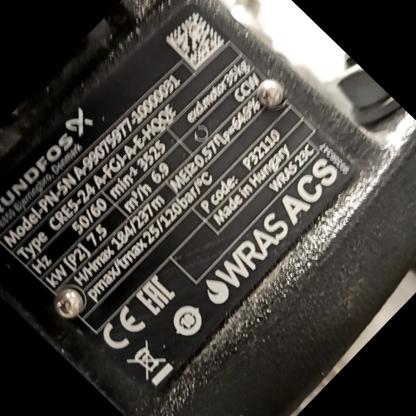
Klasa: tabliczka-znamionowa